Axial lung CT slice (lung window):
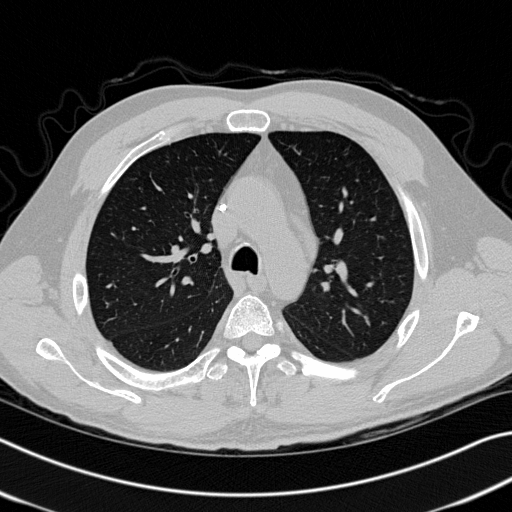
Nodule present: no